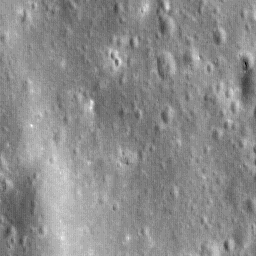
Host type: background_regolith
Lunar coordinates: latitude nan, longitude nan